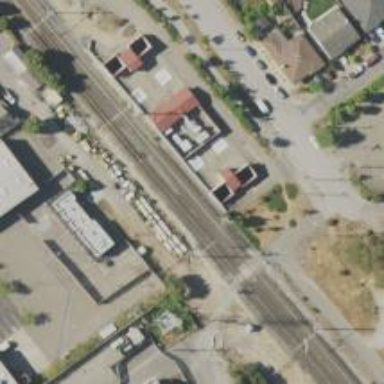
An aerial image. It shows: Railway track.